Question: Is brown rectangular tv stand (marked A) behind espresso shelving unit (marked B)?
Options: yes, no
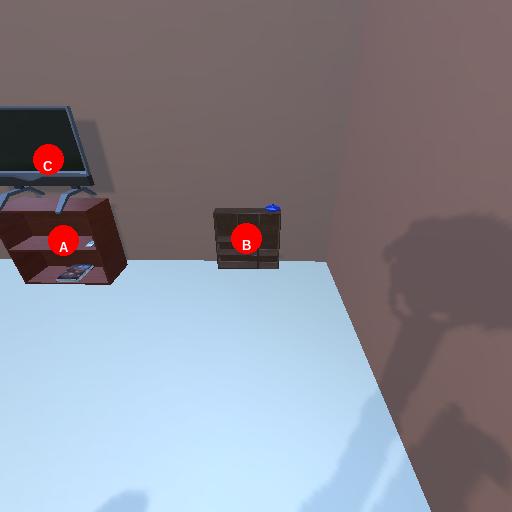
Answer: yes